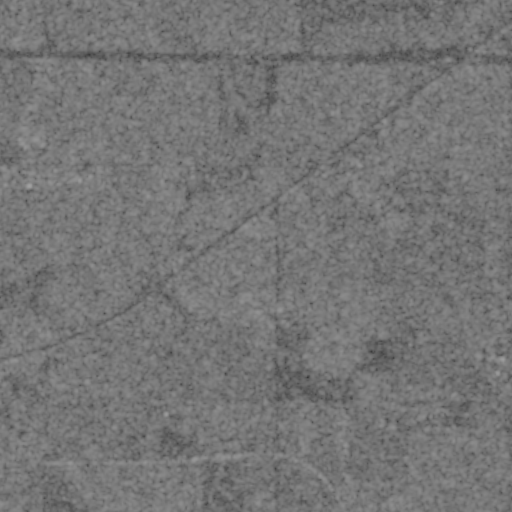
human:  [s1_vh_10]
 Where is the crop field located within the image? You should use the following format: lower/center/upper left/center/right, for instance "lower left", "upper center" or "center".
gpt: The crop field is located in the lower of the image.
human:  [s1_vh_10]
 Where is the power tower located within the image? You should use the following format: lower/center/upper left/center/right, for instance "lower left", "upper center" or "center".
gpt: The power tower is located in the upper of the image.
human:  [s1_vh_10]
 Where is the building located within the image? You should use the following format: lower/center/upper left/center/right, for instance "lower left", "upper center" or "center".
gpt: The building is located in the lower left of the image.
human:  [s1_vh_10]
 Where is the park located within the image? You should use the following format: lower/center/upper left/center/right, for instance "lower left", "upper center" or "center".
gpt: There is no park in the image.

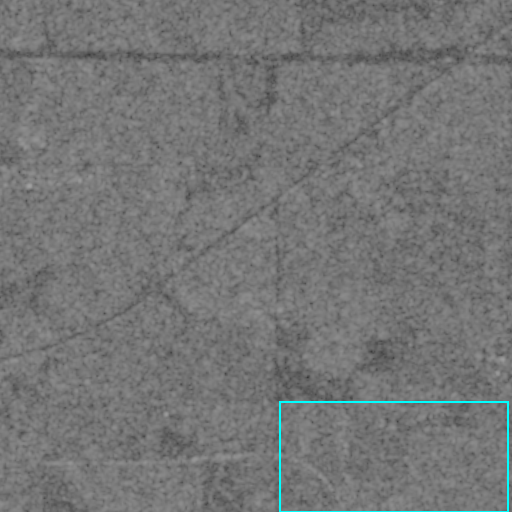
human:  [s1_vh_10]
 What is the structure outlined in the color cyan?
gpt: The structure outlined in cyan is a crop field.
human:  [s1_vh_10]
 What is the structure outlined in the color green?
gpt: There is no green outline.